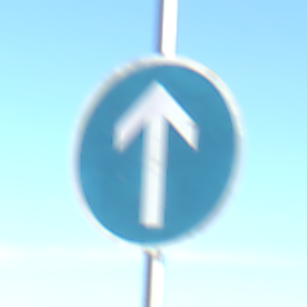
Verkehrszeichen: VorgeschriebeneFahrtrichtungGeradeaus
Umgebung: Outdoor, Nature
Tageszeit: MorningAfternoon
Wetter: Clear
Licht: Natural
Jahreszeit: Autumn
Kontrast: HighContrast